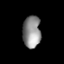
Tissue: lung
Cell type: Endothelial cells
Senescence score: 0.5544
Nuclear area (px): 562
Mean DAPI intensity: 141.788